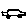
Label: car